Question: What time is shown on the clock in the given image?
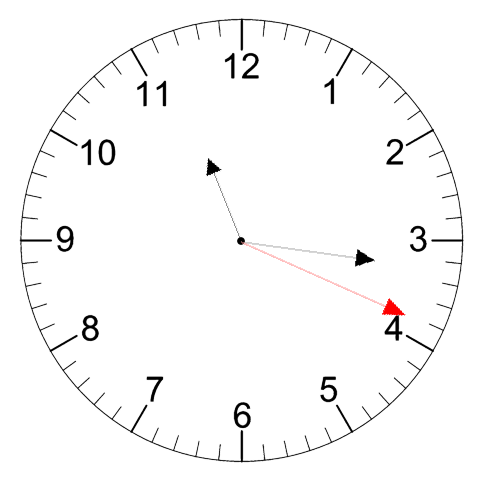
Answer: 11:16:19